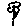
Label: flower